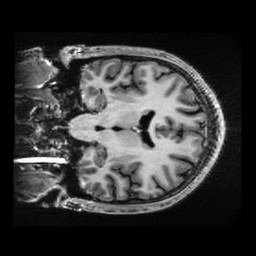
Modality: T1w
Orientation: coronal
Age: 21
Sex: male
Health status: healthy
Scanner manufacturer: ge
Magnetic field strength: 3 T
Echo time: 0.0052 s